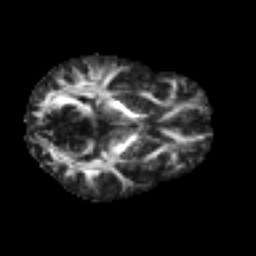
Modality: FA
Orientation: axial
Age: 36
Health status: ill
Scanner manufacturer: philips
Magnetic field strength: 3 T
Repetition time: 9 s
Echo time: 0.127 s